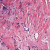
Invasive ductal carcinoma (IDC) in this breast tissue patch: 1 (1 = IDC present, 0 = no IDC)